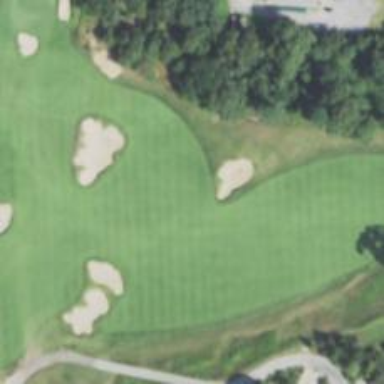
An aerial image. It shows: View of golf hole.